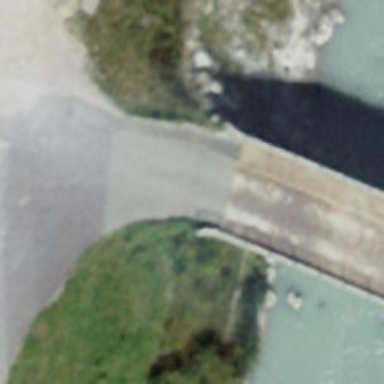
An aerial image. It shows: Concrete residential road with bridge.